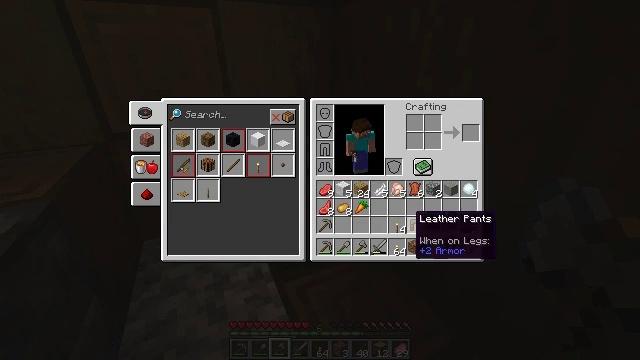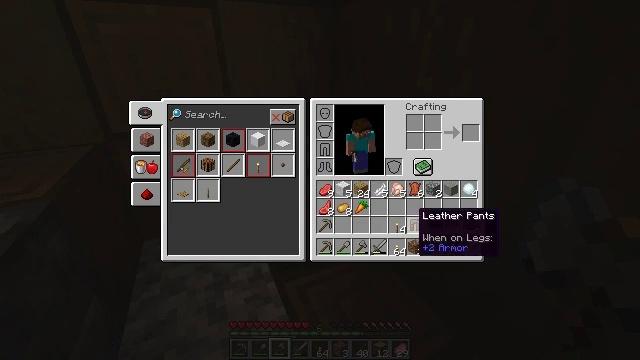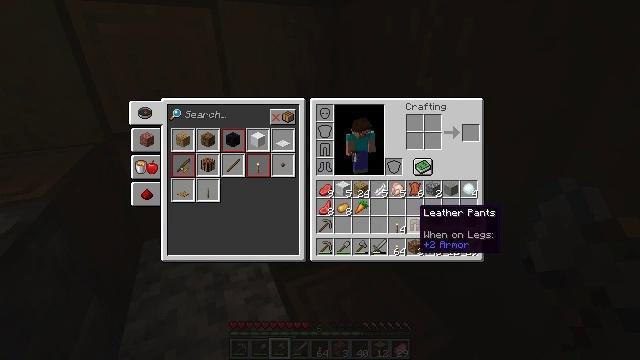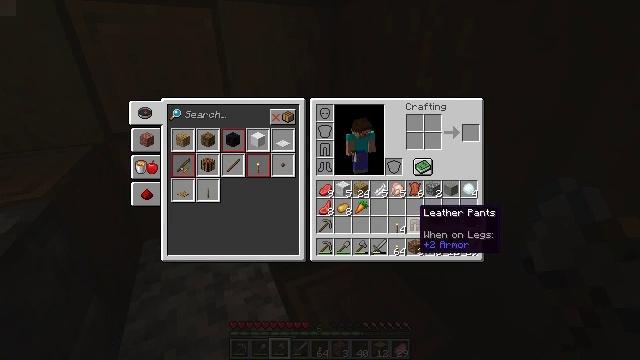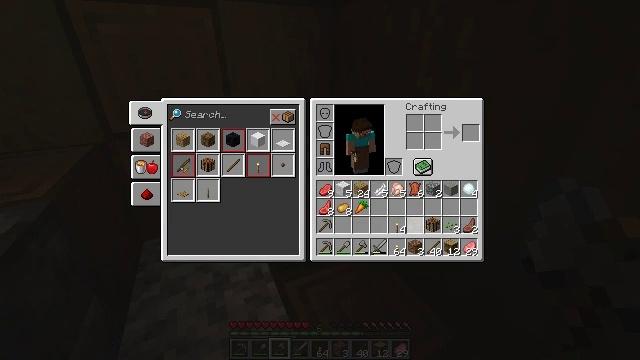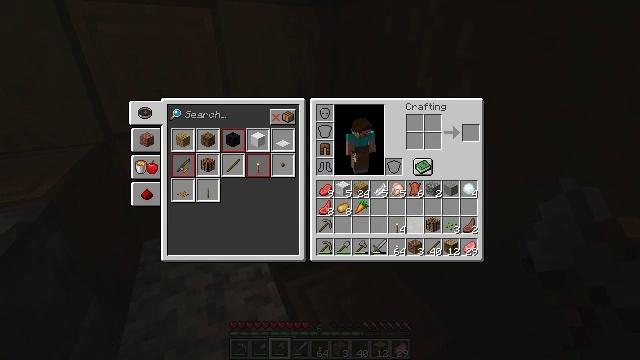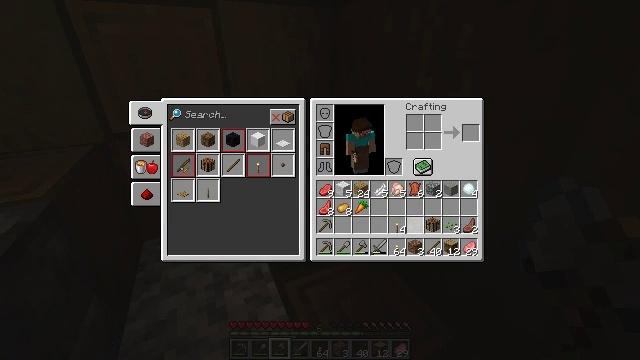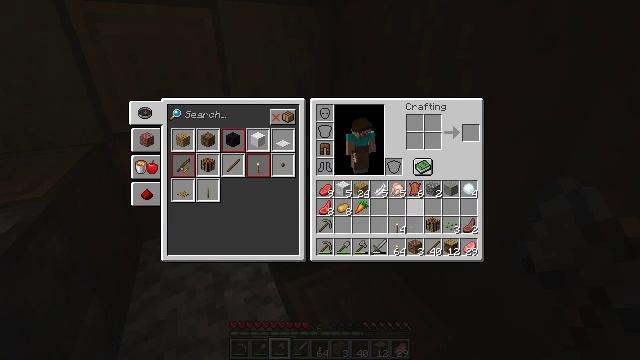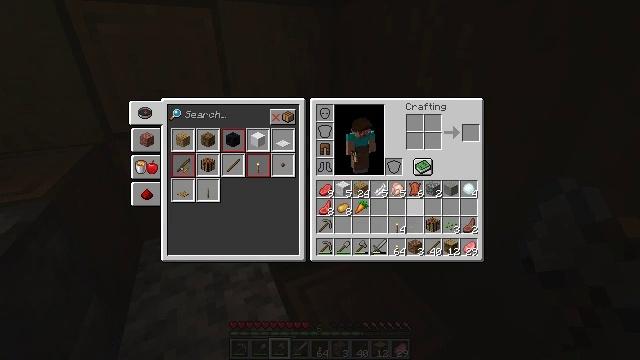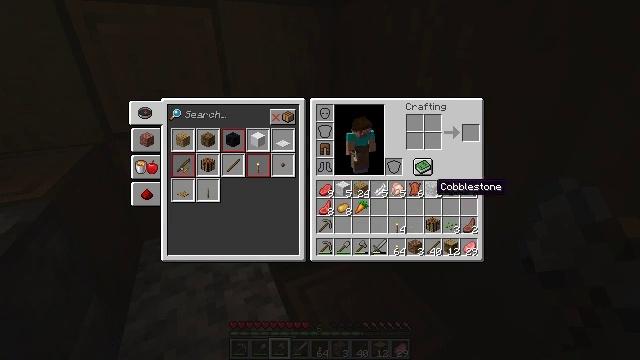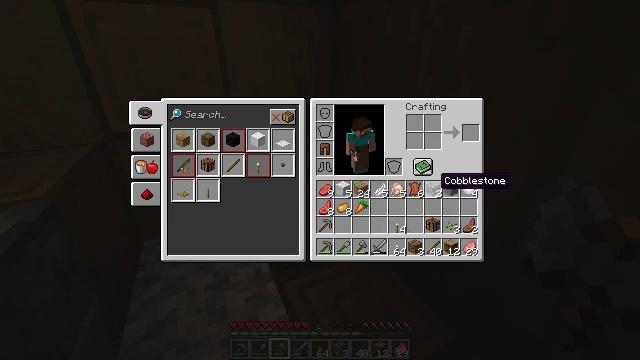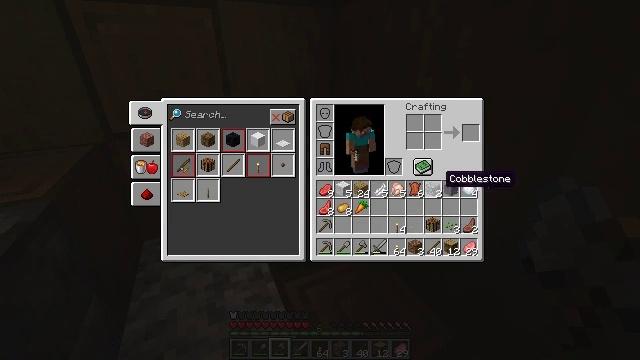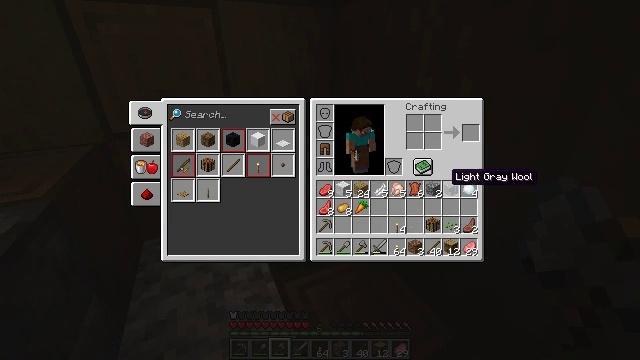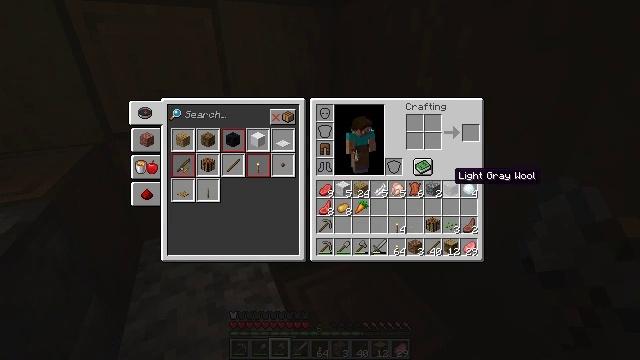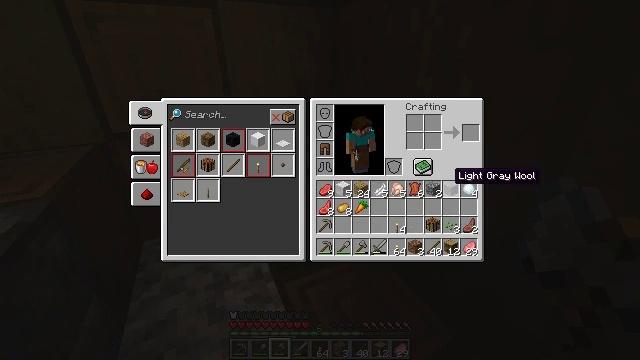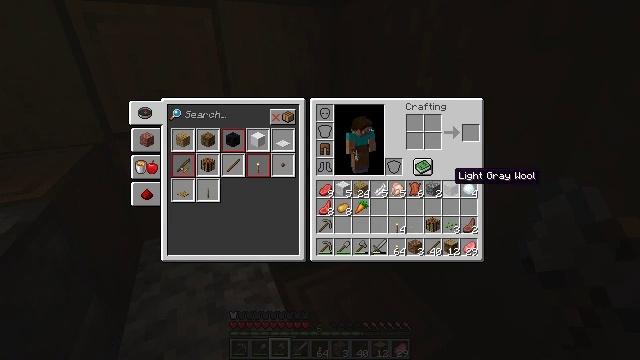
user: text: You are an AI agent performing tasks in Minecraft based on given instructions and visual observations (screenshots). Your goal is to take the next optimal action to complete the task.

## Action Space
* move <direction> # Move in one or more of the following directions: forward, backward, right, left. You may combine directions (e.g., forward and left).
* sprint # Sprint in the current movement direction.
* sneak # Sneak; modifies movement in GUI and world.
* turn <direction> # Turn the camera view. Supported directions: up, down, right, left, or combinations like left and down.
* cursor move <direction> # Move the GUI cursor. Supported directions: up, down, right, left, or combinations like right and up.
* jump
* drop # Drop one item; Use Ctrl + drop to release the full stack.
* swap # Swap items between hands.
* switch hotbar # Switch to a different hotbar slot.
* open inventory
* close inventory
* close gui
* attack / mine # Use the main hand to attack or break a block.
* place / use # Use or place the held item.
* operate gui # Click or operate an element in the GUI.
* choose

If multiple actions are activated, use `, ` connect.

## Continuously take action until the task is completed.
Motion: motion action
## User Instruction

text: Collect potatoes from the garden.
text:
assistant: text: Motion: sneak
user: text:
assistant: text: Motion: sneak
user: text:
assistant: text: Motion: sneak
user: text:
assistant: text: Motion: sneak, choose
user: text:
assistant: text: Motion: sneak, choose
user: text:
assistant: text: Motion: sneak, choose
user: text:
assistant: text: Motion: sneak
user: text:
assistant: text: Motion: sneak, cursor move right and up
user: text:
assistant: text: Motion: sneak, cursor move up
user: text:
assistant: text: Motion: sneak
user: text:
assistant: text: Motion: sneak
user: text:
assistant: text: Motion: sneak
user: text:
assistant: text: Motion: sneak
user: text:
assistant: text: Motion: sneak
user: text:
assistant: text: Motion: sneak
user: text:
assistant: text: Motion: sneak
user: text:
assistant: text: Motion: sneak
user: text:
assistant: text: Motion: sneak
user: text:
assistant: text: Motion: sneak
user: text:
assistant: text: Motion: sneak
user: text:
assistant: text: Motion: sneak
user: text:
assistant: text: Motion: sneak
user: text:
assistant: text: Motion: sneak
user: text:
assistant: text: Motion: no_op
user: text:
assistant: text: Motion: no_op
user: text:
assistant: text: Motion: no_op
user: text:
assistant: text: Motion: no_op
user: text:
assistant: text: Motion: turn left and down
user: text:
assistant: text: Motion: turn left
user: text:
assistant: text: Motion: turn left and up